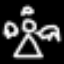
Label: angel